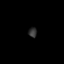
Tissue: skin
Cell type: Fibroblasts
Senescence score: 0.7483
Nuclear area (px): 82
Mean DAPI intensity: 49.646